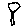
Label: tree